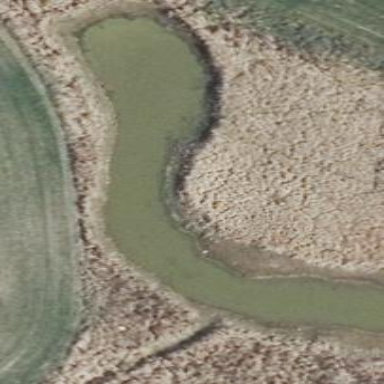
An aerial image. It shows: Marsh wetland.